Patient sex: M
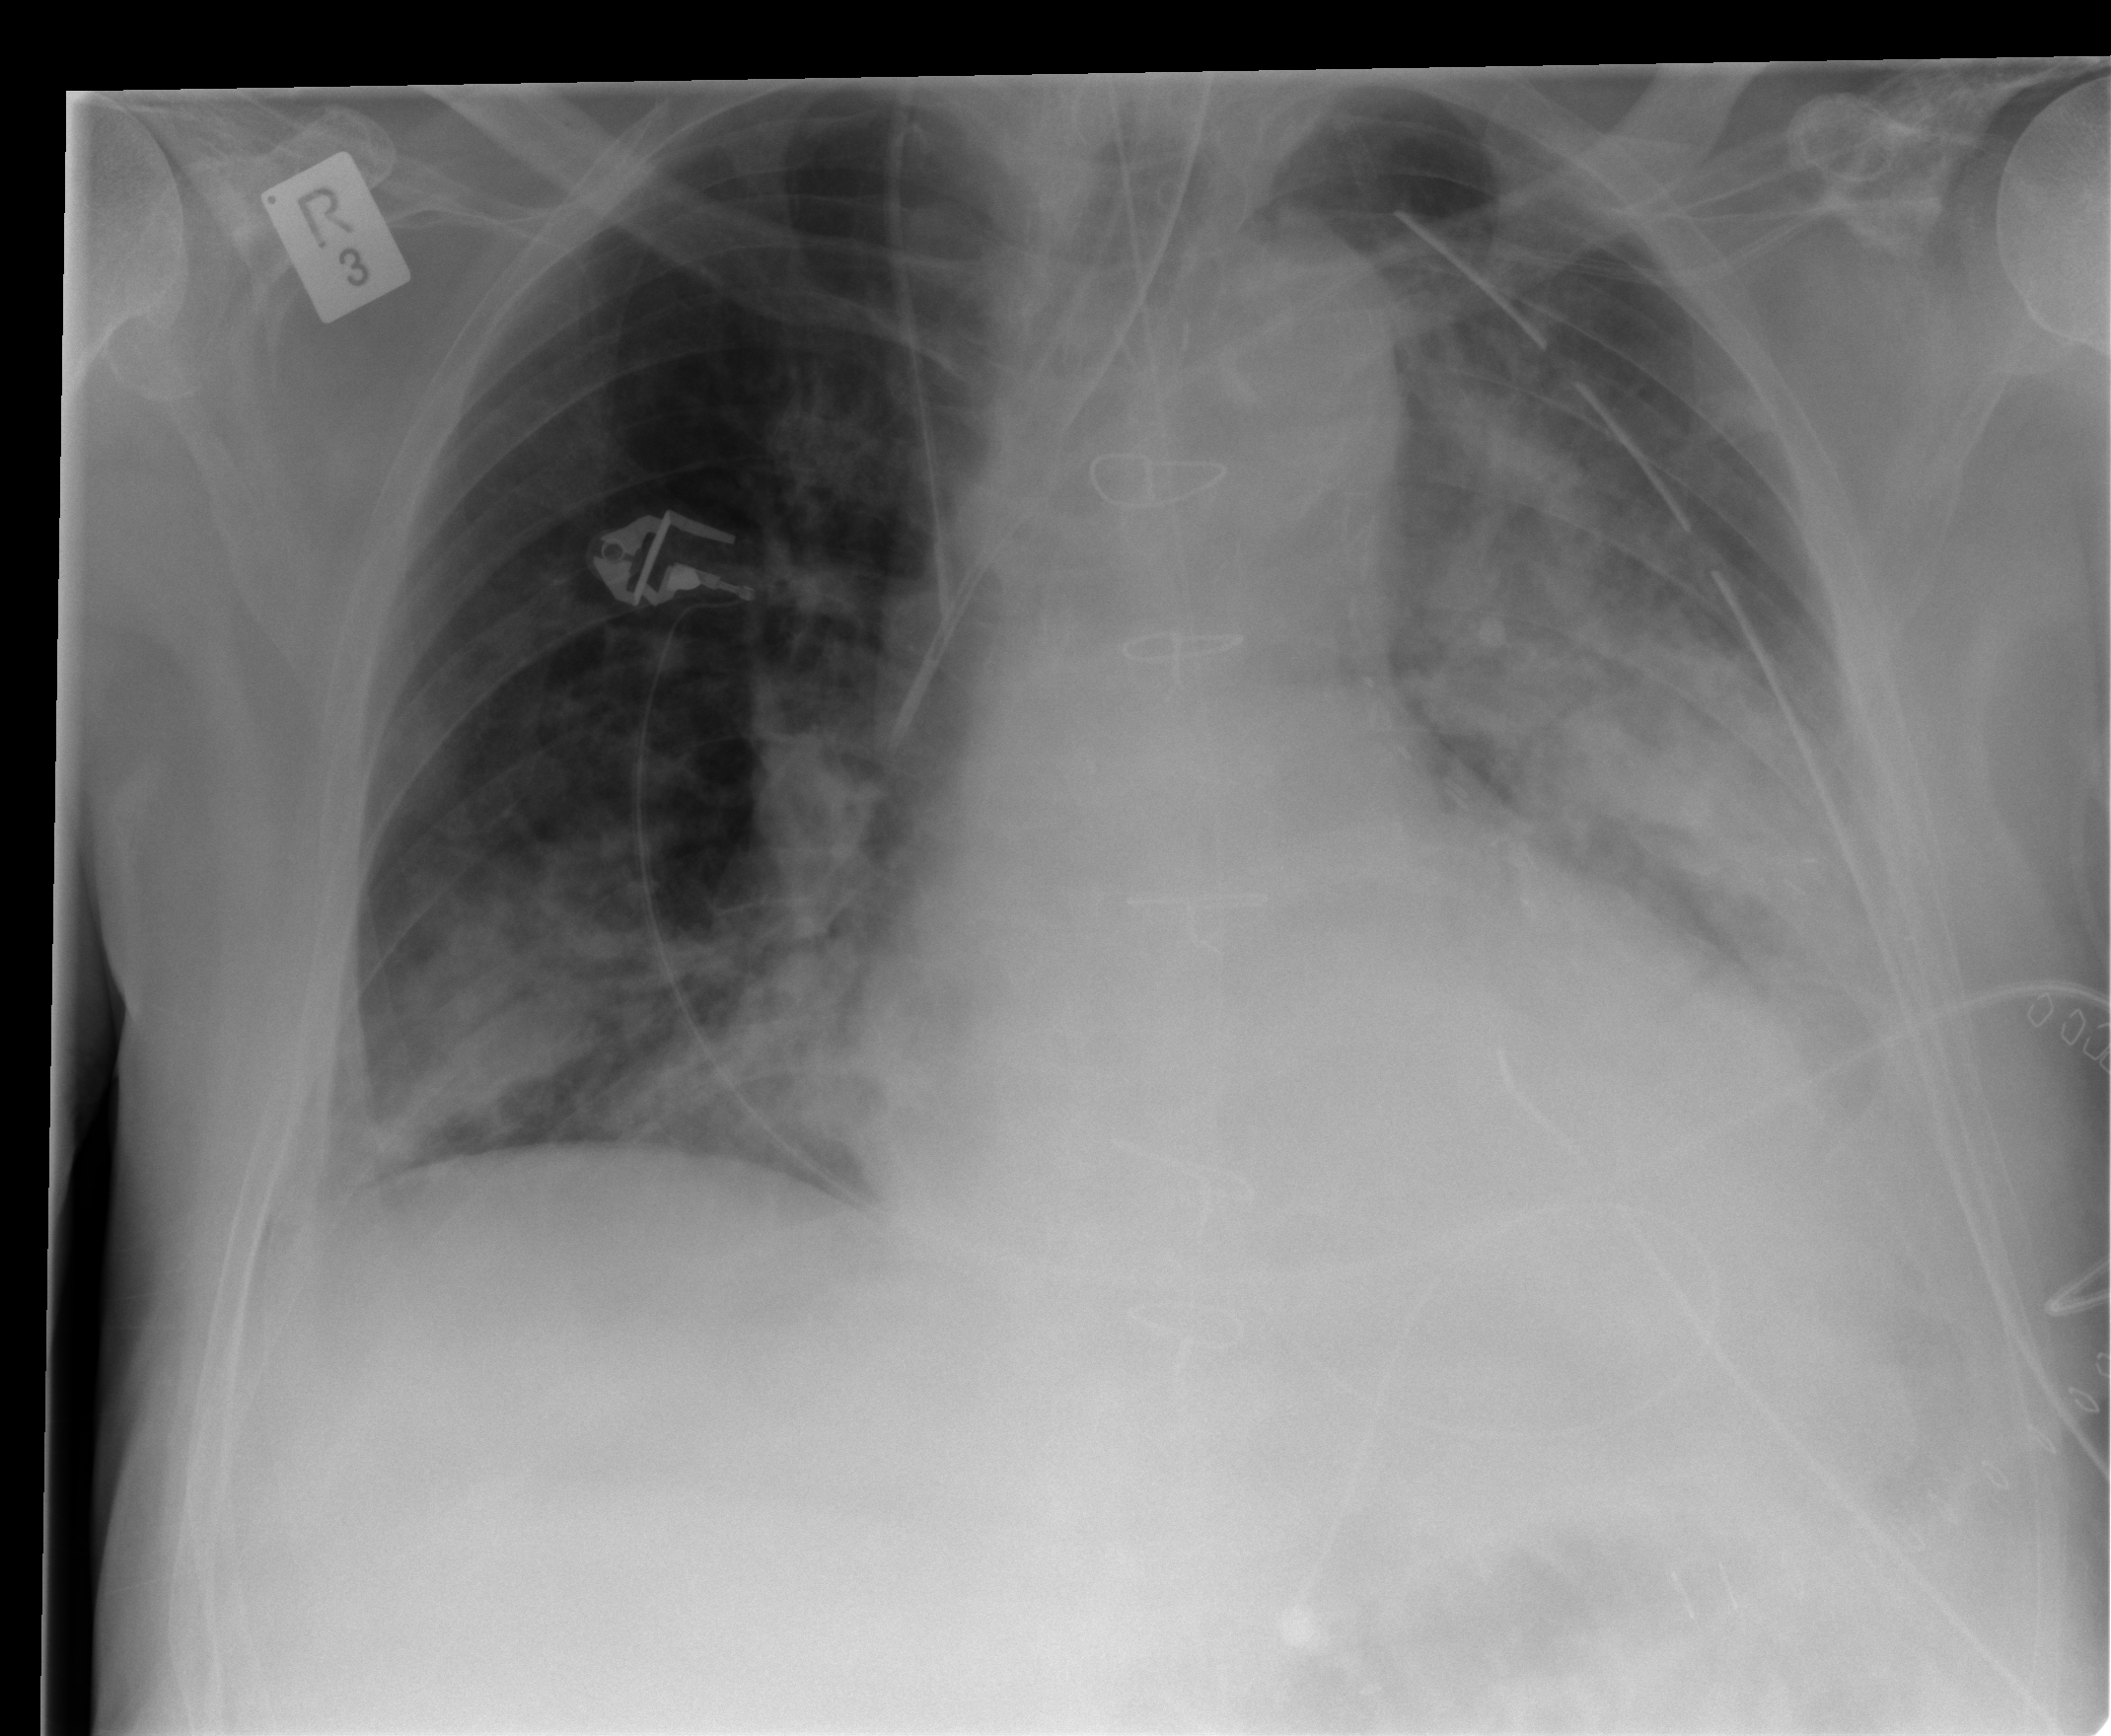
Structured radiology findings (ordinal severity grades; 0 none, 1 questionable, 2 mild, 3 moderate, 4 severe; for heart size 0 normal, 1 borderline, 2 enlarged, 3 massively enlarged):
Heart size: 2
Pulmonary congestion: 2
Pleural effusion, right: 0
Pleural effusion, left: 2
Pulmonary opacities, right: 2
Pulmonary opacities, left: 3
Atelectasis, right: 1
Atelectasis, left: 3